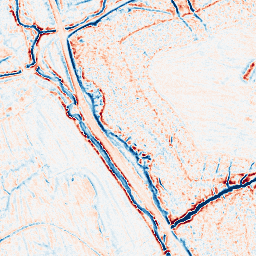
Category: edge_preserving
Decomposition family: bilateral
Decomposition parameters: d: 9
sigma_color: 75
sigma_space: 150
Upsampling method: bicubic_16x
Upsampling parameters: scale: 16
Upsampling scale: 16